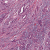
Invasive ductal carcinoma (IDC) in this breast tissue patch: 1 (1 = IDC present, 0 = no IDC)